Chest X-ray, PA view. Patient: 60 years old, sex M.
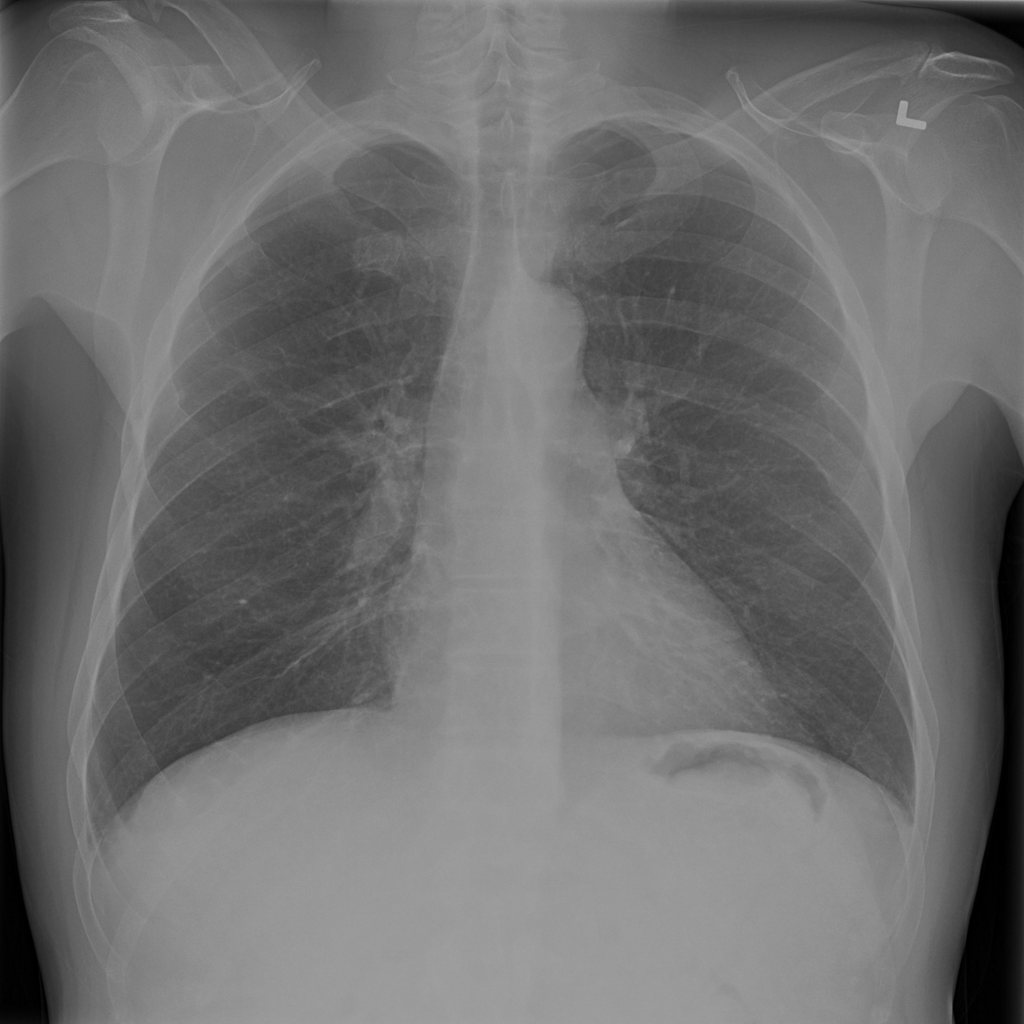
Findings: No Finding